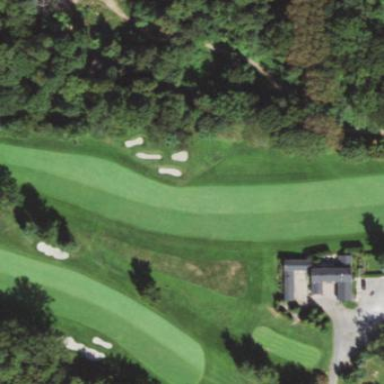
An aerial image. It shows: Golf fairway in the image.